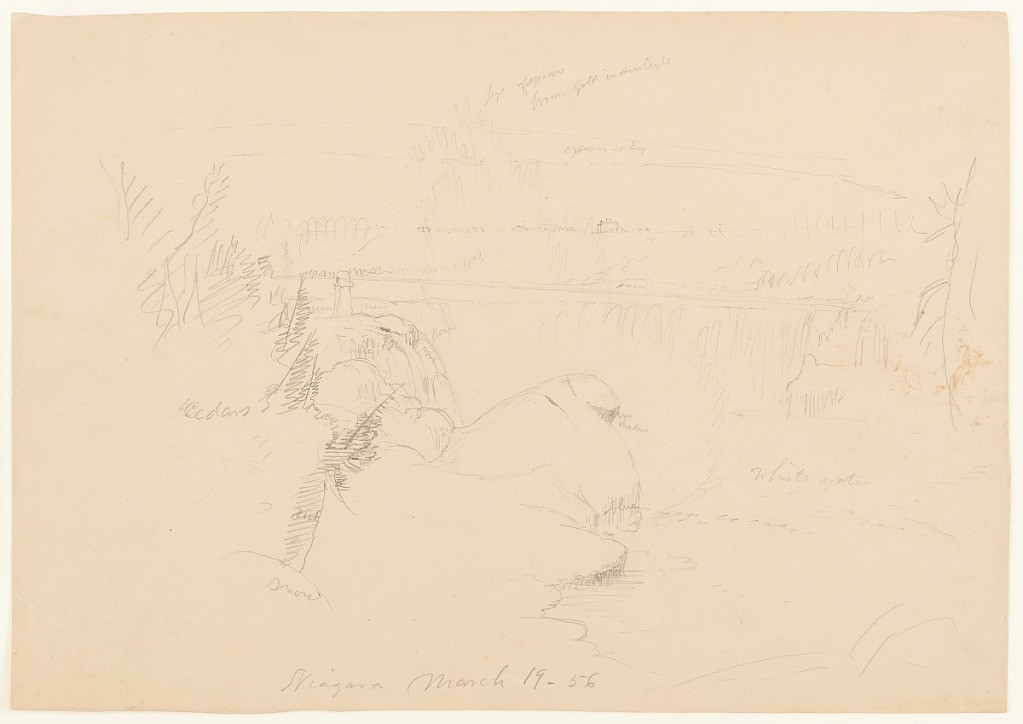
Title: Niagara Falls, View from Goat Island, New York
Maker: Frederic Edwin Church, American, 1826–1900
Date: March 19, 1856
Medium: Graphite on tan wove paper
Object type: Drawing
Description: Landscape sketch showing a winter view of Horseshoe Falls from the north side of Goat Island. In the foreground at center and left, the cliff edge of Goat Island and several of its cedar trees are visible, covered in snow. In the middle distance, the immense curve of Horseshoe Falls bends from left to right, with the Terrapin Tower visible on its edge at left. The falls produce a tall column of mist at center. In the background, houses and other buildings are visible atop the elevated Canadian bank of the Niagara River.